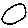
Label: circle